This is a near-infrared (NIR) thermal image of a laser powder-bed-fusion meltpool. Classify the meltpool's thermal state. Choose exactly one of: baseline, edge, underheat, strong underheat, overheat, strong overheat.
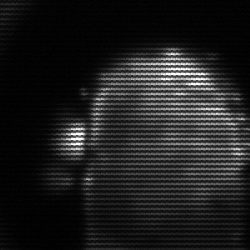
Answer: baseline